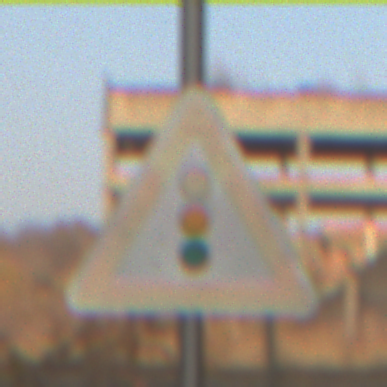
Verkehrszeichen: Lichtzeichenanlage
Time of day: SunriseSunset
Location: Roofed (Suburban)
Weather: Clear
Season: NotSpecified
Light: Natural